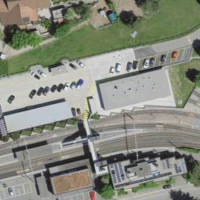
EUNIS habitat code: 54
Species observed at this site:
Milvus milvus
Symphoricarpos albus
Sorbus aucuparia